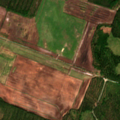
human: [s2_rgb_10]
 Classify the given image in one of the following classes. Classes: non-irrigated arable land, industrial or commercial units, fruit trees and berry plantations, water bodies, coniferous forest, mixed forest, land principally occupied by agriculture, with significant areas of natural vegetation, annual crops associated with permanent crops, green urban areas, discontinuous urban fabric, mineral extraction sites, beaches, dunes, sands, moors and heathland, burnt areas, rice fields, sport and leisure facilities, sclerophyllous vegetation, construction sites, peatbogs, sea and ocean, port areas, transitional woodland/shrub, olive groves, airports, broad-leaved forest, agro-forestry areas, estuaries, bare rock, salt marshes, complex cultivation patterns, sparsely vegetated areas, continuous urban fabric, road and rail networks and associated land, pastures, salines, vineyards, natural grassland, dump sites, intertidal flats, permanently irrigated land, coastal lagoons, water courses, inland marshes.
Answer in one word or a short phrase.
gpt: non-irrigated arable land, coniferous forest, transitional woodland/shrub